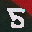
Label: 5